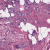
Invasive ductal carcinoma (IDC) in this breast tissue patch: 1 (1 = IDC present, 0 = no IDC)